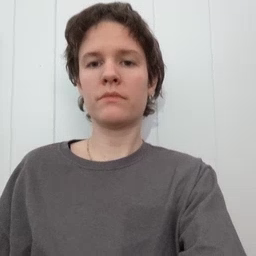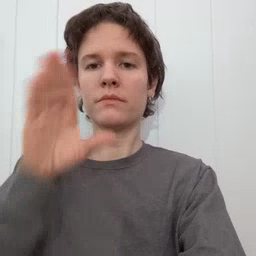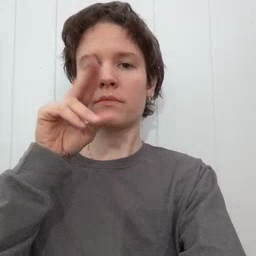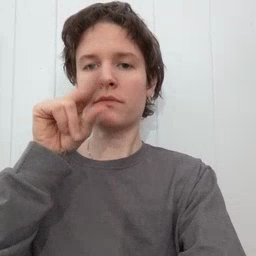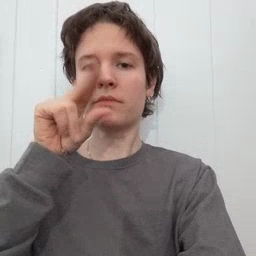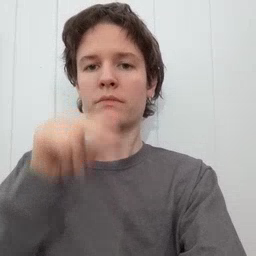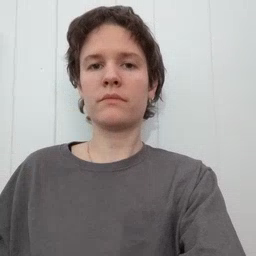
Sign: duck